Field crop: maize
Growth stage: 2
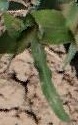
Species: maize